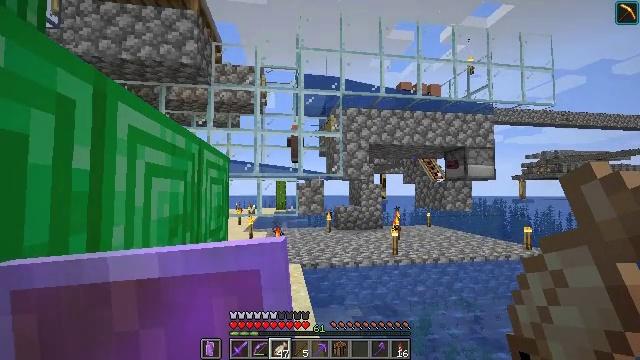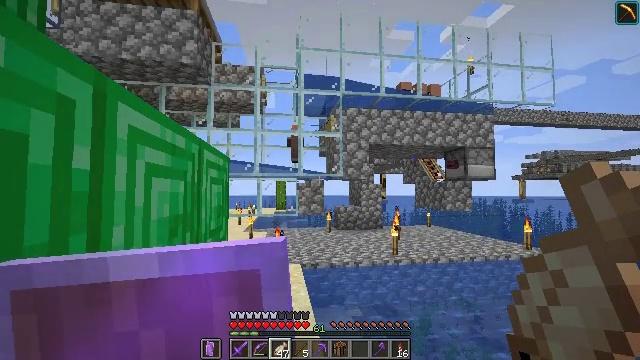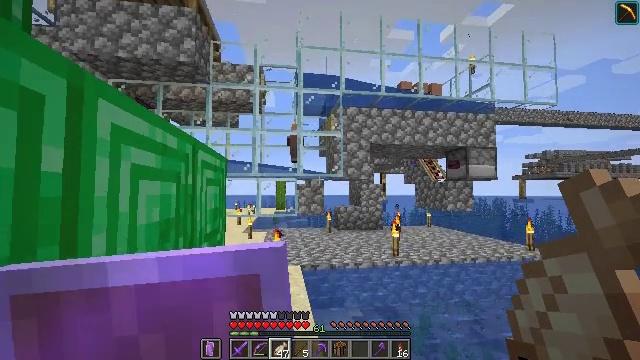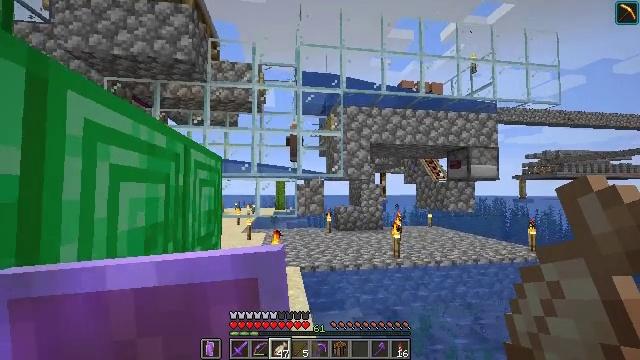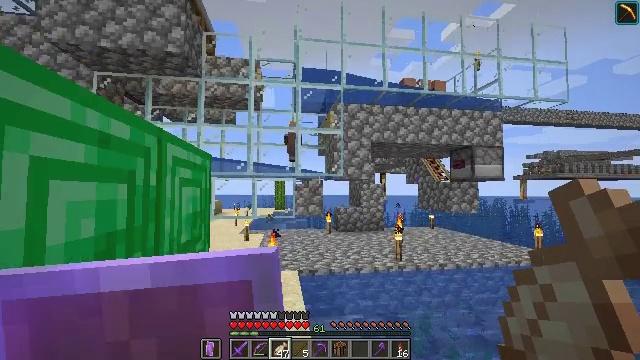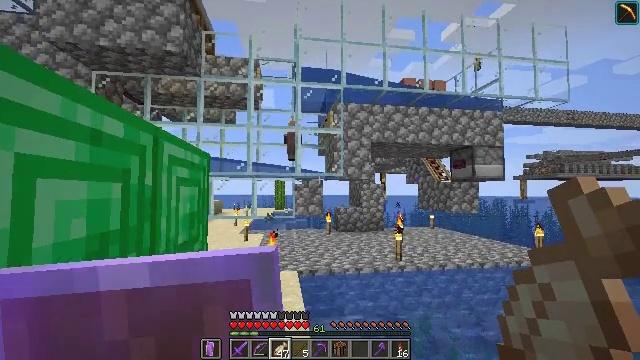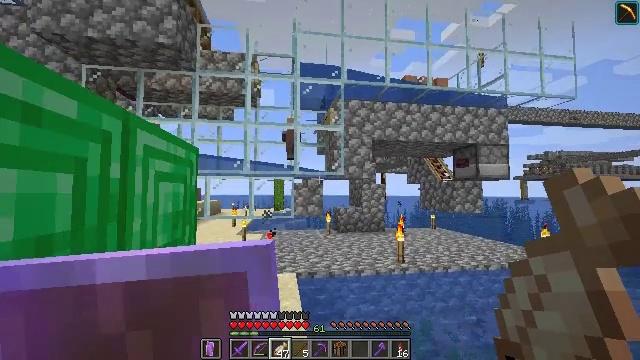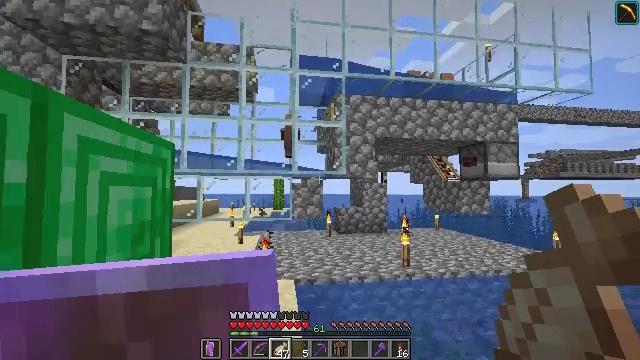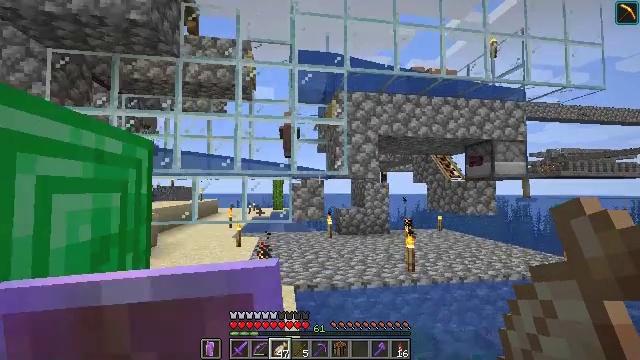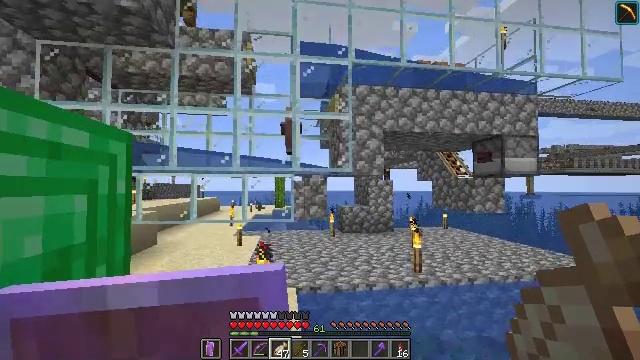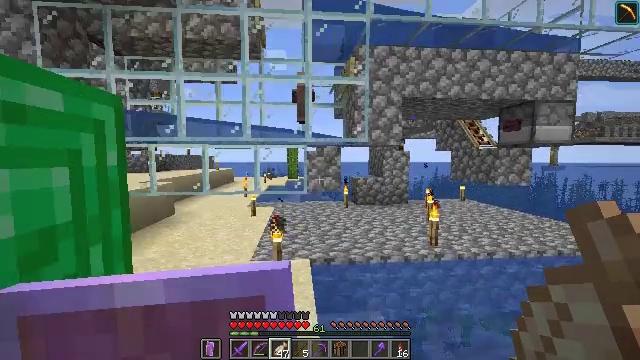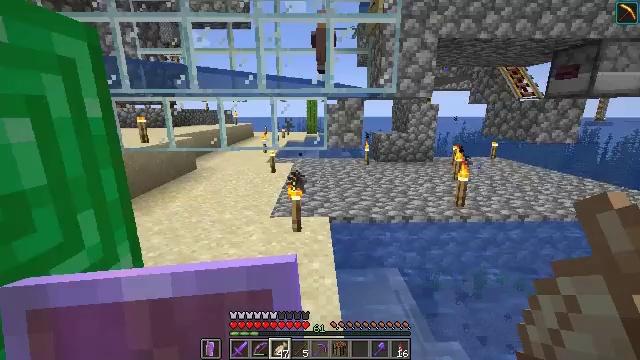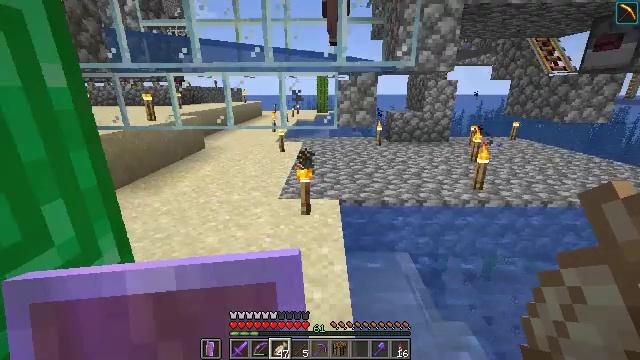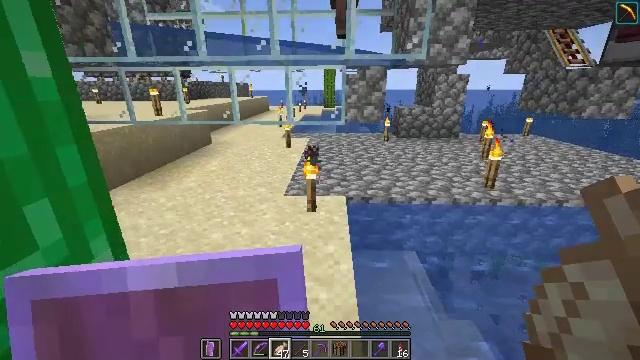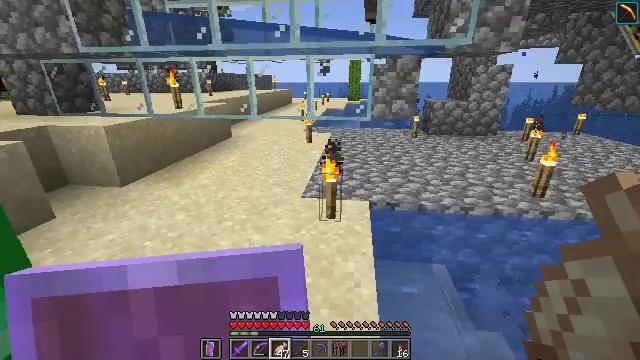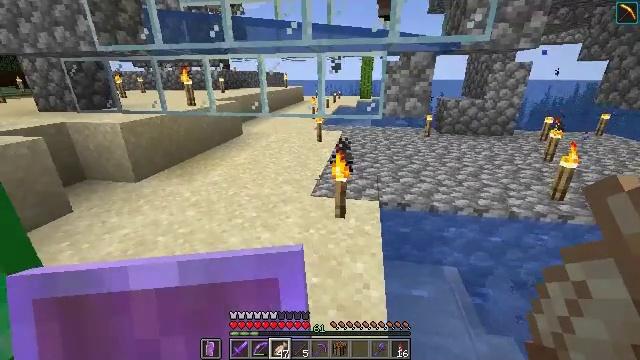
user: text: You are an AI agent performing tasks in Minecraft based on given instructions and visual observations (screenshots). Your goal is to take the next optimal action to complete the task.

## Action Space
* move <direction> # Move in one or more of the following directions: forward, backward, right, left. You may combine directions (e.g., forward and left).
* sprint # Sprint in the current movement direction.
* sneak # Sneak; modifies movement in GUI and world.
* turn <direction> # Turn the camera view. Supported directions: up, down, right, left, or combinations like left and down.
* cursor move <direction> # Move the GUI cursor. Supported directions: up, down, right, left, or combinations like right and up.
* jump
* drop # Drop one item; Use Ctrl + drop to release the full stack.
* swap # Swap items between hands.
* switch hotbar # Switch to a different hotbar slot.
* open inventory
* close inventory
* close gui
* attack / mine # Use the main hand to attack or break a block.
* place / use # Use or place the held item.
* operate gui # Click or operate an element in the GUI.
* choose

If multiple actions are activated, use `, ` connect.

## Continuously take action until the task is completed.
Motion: motion action
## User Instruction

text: Reclaim the stonecutter into your inventory.
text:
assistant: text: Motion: no_op
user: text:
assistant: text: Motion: move forward
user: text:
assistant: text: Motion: move forward
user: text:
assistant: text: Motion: move forward
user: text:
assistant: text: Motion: move forward
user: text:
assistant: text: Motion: move forward
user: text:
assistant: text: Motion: move forward
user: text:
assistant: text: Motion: move forward
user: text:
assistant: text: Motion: move forward
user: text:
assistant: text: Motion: move forward, turn left and down
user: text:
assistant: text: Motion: move forward, turn left and down
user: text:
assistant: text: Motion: move forward, turn left and down
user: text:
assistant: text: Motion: move forward, turn left and down
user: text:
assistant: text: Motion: move forward, turn left and down
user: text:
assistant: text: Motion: move forward, turn left
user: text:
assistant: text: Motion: move forward, turn left
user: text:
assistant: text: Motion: move forward, sprint
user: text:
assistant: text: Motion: move forward, sprint
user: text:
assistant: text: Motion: move forward, sprint, turn left
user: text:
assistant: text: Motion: move forward, sprint, turn left and up
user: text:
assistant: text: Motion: move forward, sprint, turn left and up
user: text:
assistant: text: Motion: move forward, sprint, turn left and up
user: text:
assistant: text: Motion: move forward, sprint
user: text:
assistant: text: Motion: move forward, sprint
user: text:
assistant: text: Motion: move forward, sprint
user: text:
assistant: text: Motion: move forward, sprint
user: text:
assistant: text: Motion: move forward, sprint, turn left
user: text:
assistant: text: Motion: move forward, sprint, turn left and down
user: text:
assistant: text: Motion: move forward, sprint, turn left
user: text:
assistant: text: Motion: move forward, sprint, turn left, jump